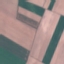
Label: AnnualCrop